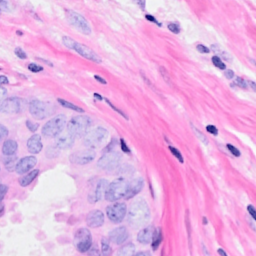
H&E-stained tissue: Breast